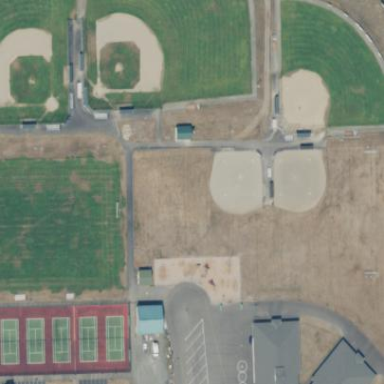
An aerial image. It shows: Baseball pitch for leisure land activities.